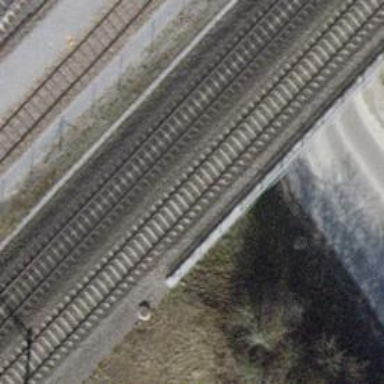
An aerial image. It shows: Bridge with electrified rail tracks and contact line.